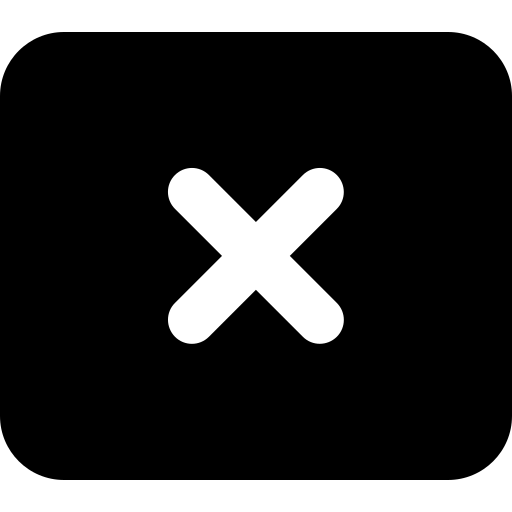
Tags: icon, FontAwesome, fa-icon, solid, rectangle, xmark